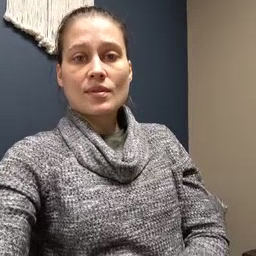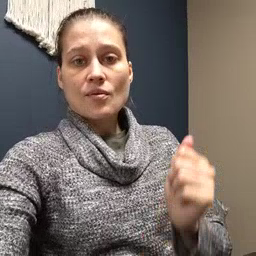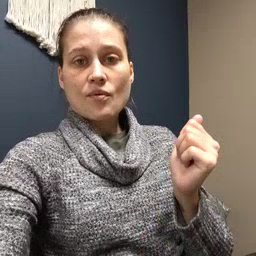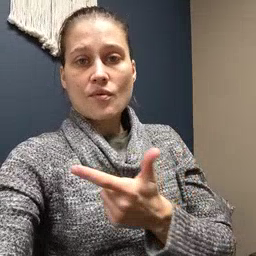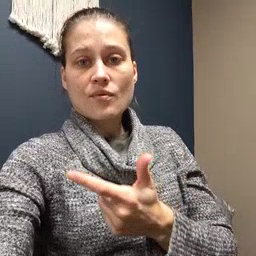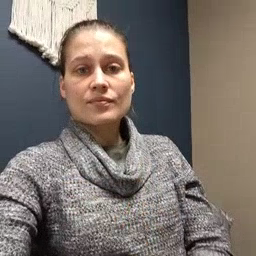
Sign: all